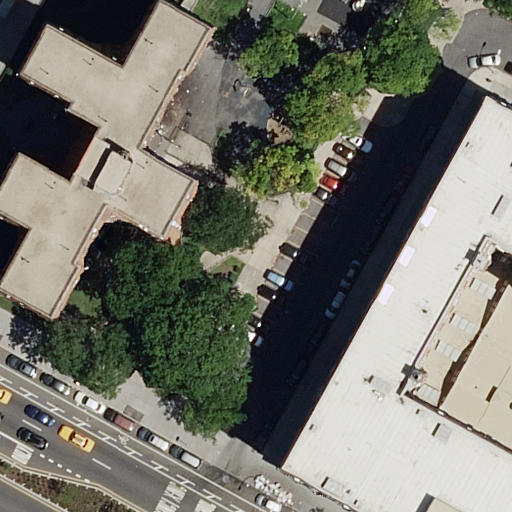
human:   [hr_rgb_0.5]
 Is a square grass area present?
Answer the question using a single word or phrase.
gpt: no

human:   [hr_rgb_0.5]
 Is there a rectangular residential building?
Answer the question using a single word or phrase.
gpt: yes

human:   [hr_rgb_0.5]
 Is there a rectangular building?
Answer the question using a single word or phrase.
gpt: yes

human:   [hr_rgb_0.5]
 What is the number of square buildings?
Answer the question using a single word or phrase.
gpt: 0

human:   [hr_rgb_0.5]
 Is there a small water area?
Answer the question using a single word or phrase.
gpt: no

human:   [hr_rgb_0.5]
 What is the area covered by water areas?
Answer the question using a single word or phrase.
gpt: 0m2

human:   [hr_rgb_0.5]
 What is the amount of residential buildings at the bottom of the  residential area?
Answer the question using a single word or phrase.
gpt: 2

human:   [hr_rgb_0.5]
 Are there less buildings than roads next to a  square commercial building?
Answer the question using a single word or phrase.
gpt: no

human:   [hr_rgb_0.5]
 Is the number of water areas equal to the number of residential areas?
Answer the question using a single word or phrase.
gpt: no

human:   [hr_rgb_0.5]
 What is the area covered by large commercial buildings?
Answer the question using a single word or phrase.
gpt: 0m2

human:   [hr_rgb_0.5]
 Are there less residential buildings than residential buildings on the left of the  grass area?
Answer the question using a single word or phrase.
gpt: no

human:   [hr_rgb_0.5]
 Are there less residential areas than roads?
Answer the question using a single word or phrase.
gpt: yes

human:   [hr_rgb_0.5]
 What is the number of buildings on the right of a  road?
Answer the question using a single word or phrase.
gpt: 1

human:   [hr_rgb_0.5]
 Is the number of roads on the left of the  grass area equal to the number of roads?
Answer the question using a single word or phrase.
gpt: no

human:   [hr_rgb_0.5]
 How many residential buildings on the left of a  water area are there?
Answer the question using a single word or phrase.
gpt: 0

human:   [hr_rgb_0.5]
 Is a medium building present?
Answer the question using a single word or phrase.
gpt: yes

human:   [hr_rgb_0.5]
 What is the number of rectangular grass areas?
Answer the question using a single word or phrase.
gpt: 1

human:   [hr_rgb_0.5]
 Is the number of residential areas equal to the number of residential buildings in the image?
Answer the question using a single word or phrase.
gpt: no

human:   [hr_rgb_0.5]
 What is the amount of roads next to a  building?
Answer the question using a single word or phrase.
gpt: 7

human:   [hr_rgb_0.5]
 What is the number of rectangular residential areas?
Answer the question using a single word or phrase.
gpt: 1

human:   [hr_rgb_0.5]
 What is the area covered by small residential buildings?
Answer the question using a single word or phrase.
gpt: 0m2

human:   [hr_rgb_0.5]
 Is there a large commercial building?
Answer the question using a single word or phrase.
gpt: no

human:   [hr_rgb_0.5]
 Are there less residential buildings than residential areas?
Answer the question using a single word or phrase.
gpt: no

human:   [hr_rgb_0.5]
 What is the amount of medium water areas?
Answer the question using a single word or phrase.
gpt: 0

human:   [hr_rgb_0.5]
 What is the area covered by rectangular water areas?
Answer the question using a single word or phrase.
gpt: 0m2

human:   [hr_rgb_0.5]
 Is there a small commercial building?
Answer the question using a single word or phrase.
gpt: no

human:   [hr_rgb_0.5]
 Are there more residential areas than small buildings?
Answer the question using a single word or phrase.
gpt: yes

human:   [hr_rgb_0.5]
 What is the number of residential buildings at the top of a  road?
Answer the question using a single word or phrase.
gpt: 1

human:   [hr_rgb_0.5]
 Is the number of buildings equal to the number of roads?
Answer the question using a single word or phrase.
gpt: no

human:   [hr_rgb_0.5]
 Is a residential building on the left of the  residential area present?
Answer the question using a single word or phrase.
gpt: yes

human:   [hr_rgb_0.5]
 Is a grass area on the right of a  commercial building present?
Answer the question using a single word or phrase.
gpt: no

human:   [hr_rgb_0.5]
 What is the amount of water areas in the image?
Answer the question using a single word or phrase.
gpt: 0

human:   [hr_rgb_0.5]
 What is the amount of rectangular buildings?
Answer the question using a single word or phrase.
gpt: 1

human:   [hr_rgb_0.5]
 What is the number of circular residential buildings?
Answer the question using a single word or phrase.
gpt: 0

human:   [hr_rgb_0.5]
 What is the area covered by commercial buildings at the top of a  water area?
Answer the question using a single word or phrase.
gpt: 0m2

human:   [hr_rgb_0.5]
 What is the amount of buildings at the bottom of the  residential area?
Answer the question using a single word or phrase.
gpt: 2